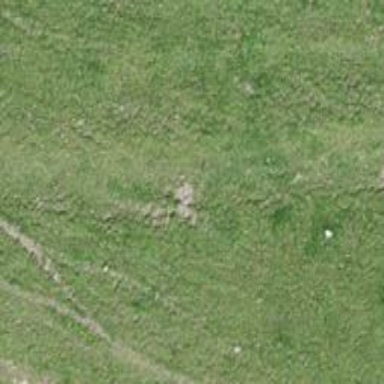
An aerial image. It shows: Grass path.